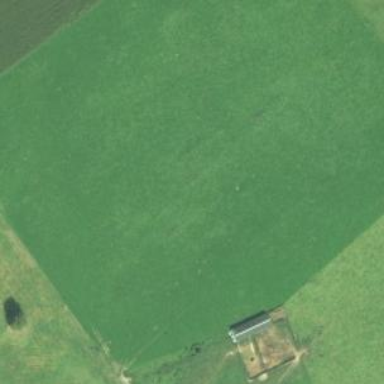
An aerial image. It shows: Agricultural meadow.